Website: lowes
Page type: order-tracking
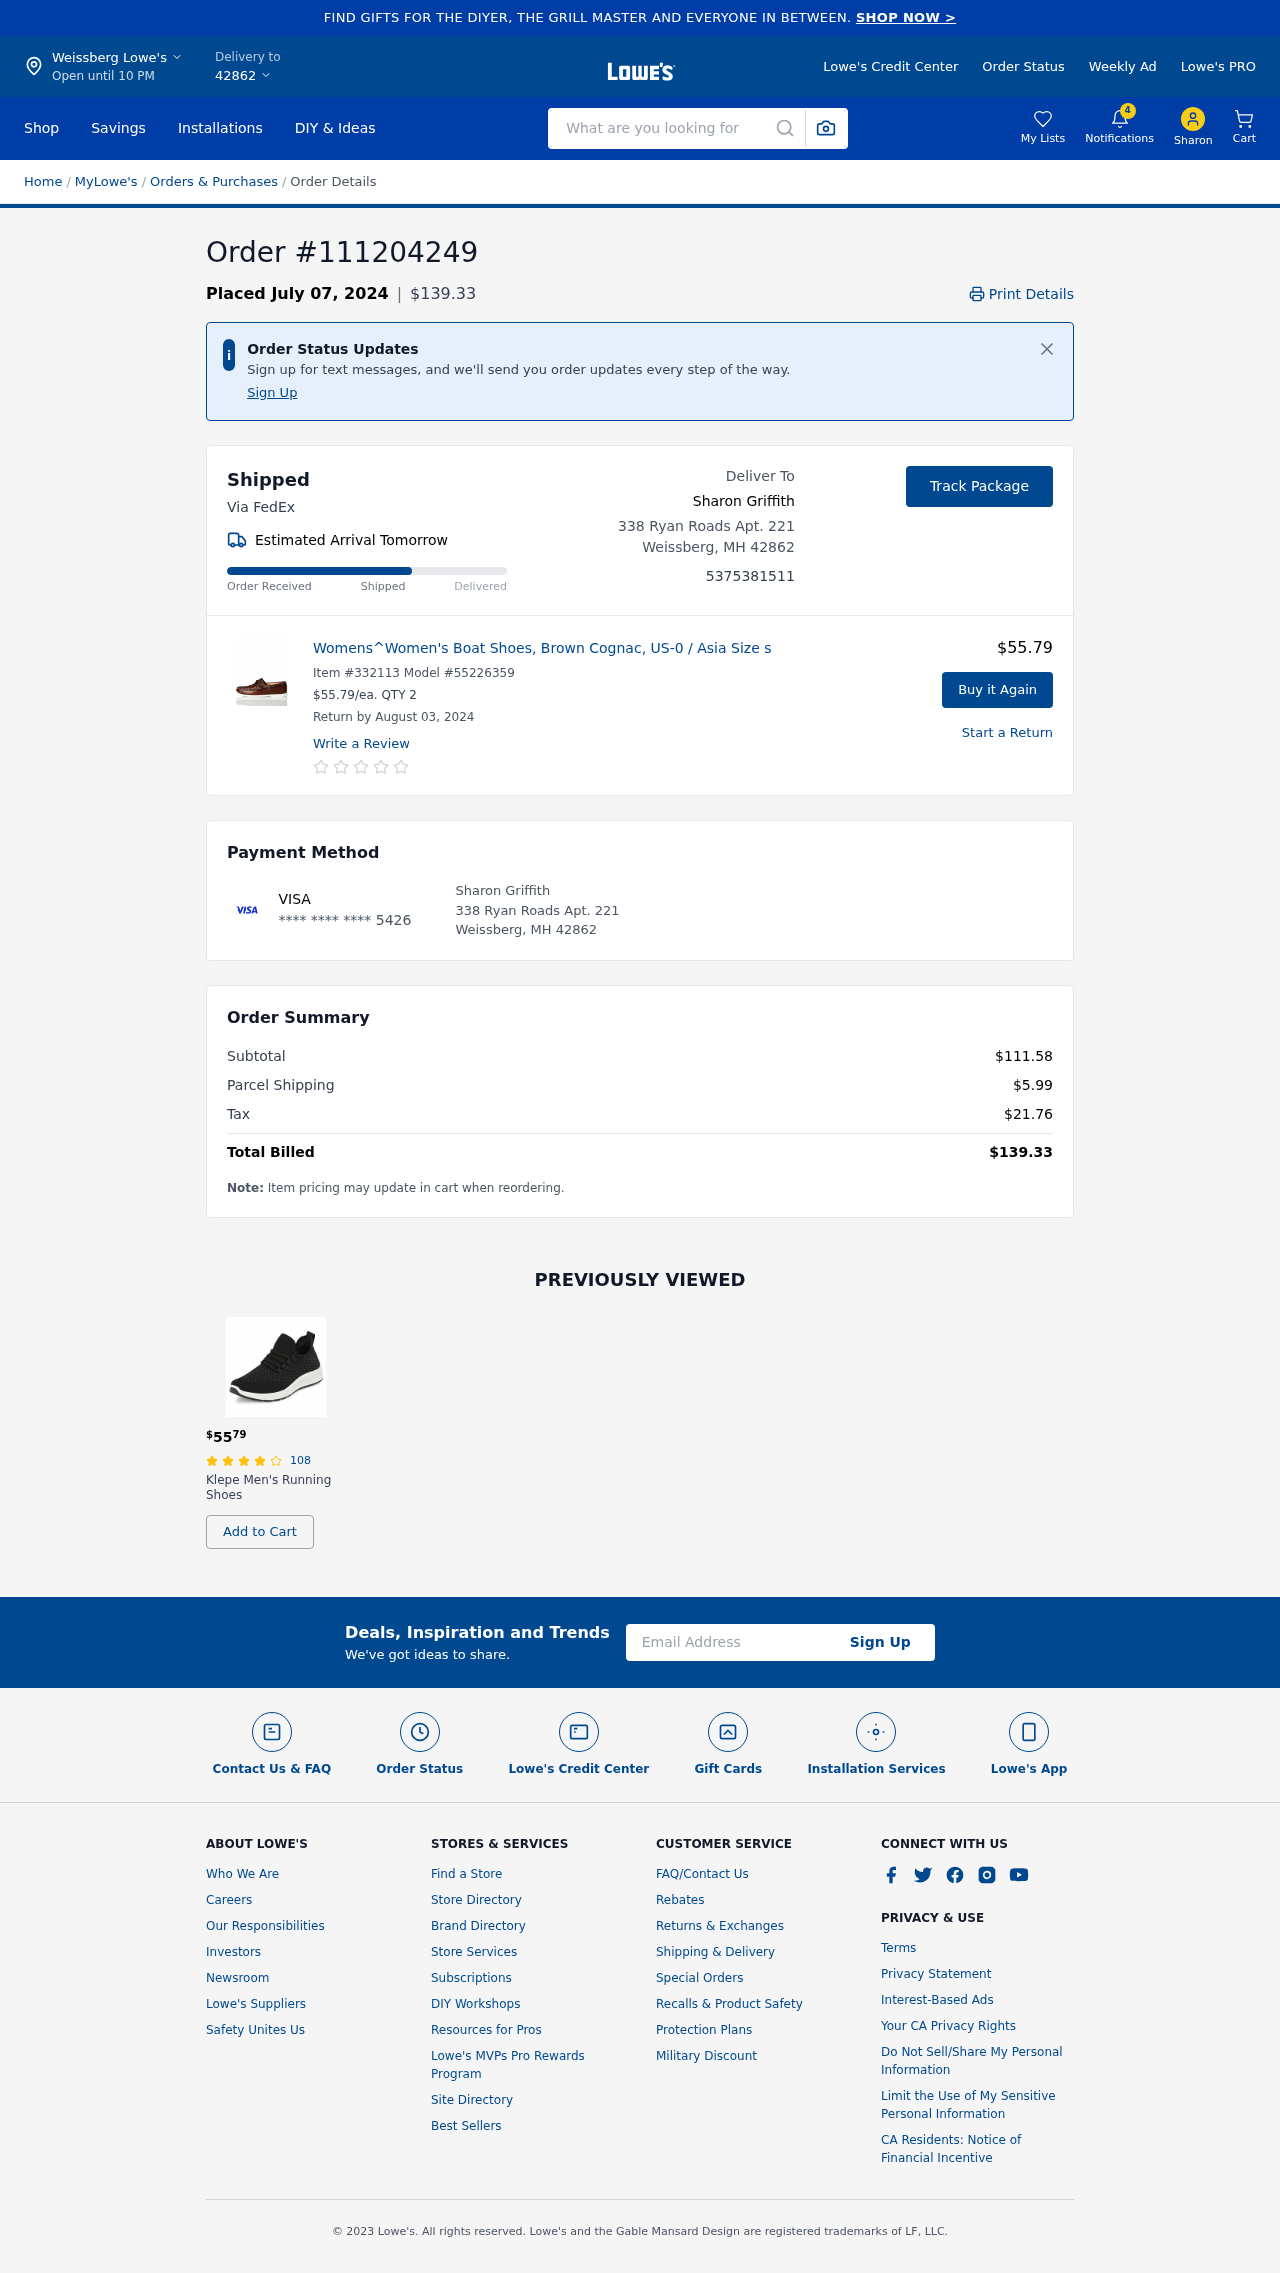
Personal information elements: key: PII_CARD_LAST4
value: **** **** **** 5426
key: PII_CARD_TYPE
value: VISA
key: PII_CITY
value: Weissberg Lowe's
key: PII_CITY_STATE_ZIP
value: Weissberg, MH 42862
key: PII_EMAIL
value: sharongriffith@gmail.com
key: PII_FIRSTNAME
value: Sharon
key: PII_FULLNAME
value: Sharon Griffith
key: PII_PHONE
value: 5375381511
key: PII_POSTCODE
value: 42862
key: PII_STREET
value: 338 Ryan Roads Apt. 221
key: PII_FULLNAME2
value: Sharon Griffith
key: PII_STREET2
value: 338 Ryan Roads Apt. 221
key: PII_CITY_STATE_ZIP2
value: Weissberg, MH 42862
Product elements: key: PRODUCT1_NAME
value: Womens^Women's Boat Shoes, Brown Cognac, US-0 / Asia Size s
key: PRODUCT1_PRICE
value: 55.79
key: PRODUCT1_QUANTITY
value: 2
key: PRODUCT2_NAME
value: Klepe Men's Running Shoes
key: PRODUCT2_NUM_RATINGS
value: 108
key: PRODUCT2_PRICE
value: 55.79
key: PRODUCT2_RATING
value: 4.4
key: PRODUCT1_ITEM
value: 332113
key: PRODUCT1_MODEL
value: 55226359
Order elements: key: ORDER_ID
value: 111204249
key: ORDER_DATE
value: Placed July 07, 2024
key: ORDER_TOTAL
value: $139.33
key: ORDER_DELIVERY_DATE
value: Estimated Arrival Tomorrow
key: ORDER_RETURN_BY_DATE
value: Return by August 03, 2024
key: ORDER_SUBTOTAL
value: $111.58
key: ORDER_SHIPPING_COST
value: $5.99
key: ORDER_TAX
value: $21.76
Search elements: key: HEADER_SEARCH
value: What are you looking for
Other elements: key: NOTIFICATION_COUNT
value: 4